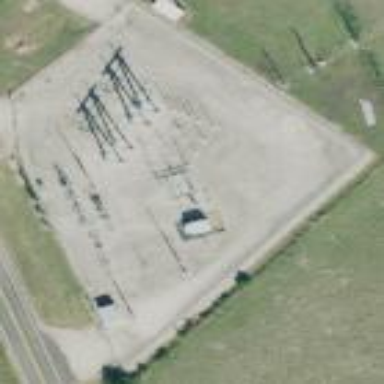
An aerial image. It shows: Distribution level power substation surrounded by fence.